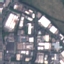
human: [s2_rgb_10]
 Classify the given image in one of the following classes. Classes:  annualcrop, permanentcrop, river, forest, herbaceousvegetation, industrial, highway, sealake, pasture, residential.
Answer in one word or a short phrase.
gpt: Industrial